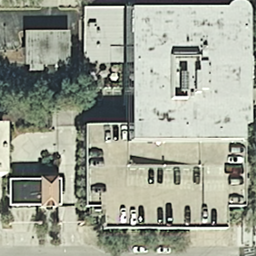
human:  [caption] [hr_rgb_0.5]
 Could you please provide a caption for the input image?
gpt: There are some buildings with roof parking lot .

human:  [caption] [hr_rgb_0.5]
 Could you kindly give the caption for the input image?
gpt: There are some cars parked on the roofs of the buildings .

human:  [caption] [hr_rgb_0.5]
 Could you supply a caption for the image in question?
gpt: Many cars are parked on the roof of some buildings .

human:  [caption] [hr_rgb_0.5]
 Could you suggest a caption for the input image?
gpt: White buildings with many cars parked on the roofs of them .

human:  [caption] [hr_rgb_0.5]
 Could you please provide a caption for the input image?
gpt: There are some cars parked on the roofs of the buildings .